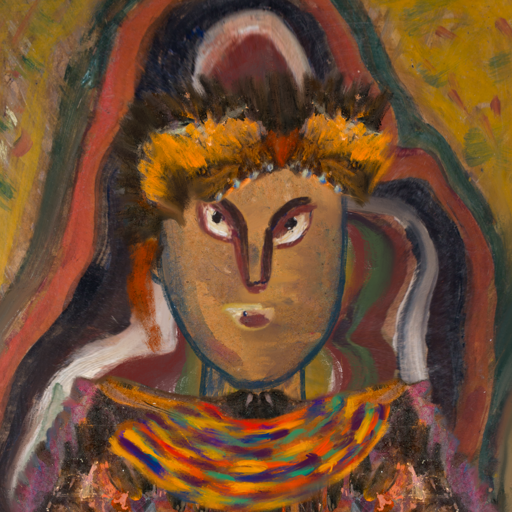
Background: AfterRaid, Head And Neck Front: In_The_Sun, Face Front: After_Raid, Bust: Gypsy_Queen, Hair Front: Blank, Head Accessory: Gypsy_Queen, Second Necklace: An_Impression_2, Necklace: Blank, Baby: Blank